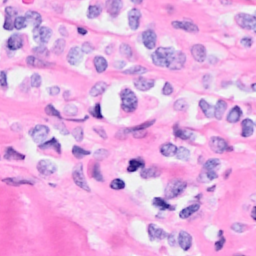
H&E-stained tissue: Breast